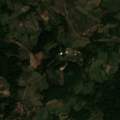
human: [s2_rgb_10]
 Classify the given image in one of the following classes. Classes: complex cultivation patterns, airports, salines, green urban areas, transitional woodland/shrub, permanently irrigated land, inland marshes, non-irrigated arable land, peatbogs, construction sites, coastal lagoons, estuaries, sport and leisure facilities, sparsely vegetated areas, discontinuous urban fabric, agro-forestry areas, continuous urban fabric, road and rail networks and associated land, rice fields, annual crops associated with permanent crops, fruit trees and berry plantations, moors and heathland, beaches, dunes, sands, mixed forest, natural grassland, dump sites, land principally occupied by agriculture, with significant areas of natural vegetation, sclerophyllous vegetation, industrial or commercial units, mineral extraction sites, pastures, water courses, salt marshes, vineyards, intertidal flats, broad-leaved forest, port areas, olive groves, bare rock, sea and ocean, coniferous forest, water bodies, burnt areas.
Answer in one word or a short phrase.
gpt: complex cultivation patterns, land principally occupied by agriculture, with significant areas of natural vegetation, broad-leaved forest